Question: I am implementing a 2 column layout view as shown below:

However it seems that when I define my marionette composite view, only a single itemViewContainer is allowed.
Can I do something like this?
'''
class List.Muse extends Marionette.ItemView
template: JST["backbone/templates/muses/index"]
class List.Muses extends Marionette.CompositeView
template: JST["backbone/templates/muses/list"]
itemView: List.Muse
itemViewContainer: ".left_col"
itemViewContainer: ".right_col"
//list template
.muses_container.two_col_wrapper.hide
.left_col
.right_col
.clearfix
.loading_container
'''
Essentially I would like to alternate insertion of muses into the 'left' and 'right' column in my list template. Is that possible to define in the composite view?
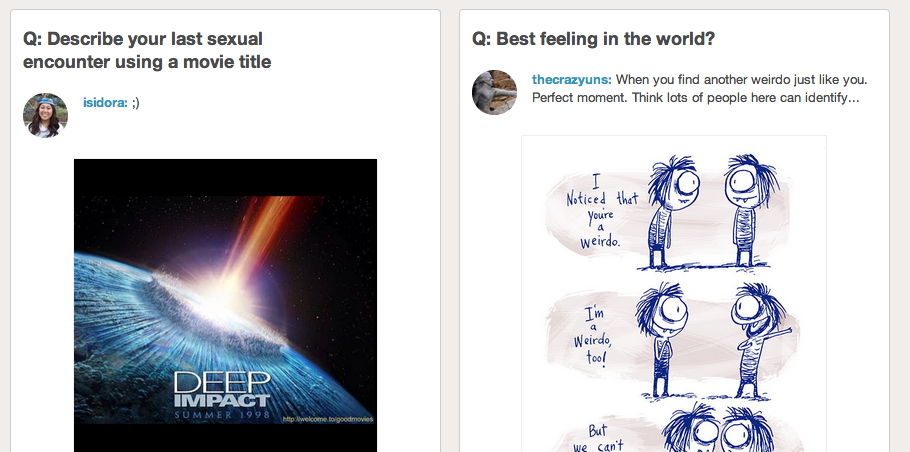
Answer: The 'Marionette' view construct that you want to use here is a <URL>:
'''
List.Muses = Marionette.Layout.extend({
template: JST["backbone/templates/muses/list"],
regions : {
leftColRegion : ".left_col",
rightColRegion : ".right_col"
},
onRender : function () {
this.leftColRegion.show(new List.Muse({model : someMuseModel}));
this.rightColRegion.show(new List.Muse({model : someOtherMuseModel}));
}
});
'''